Question: When I am entering any https website I can view information about it's certificate and the encryption suite it is using. For example using if I go to google, I will get something like this:
Is there a way to get this information (that it is using AES Galois counter mode and elliptic curve Diffie Hellman ephemeral) programmably?
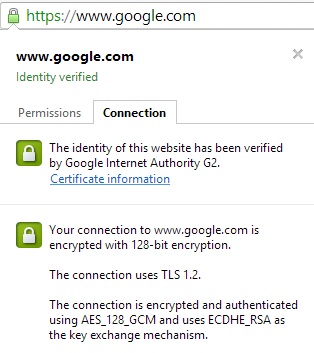
Answer: most SSL libraries give you the informationen, e.g. in Perl
'''
use IO::Socket::SSL;
my $sock = IO::Socket::SSL->new( .. ); # connect + ssl upgrade
print $sock->get_cipher; # smthg like RC4-SHA, ECDHE-RSA-RC4-SHA...
'''
of course, the agreed cipher depends on the suite of ciphers the client itself offers to the server, which are different between browser/OS and different between SSL libraries.